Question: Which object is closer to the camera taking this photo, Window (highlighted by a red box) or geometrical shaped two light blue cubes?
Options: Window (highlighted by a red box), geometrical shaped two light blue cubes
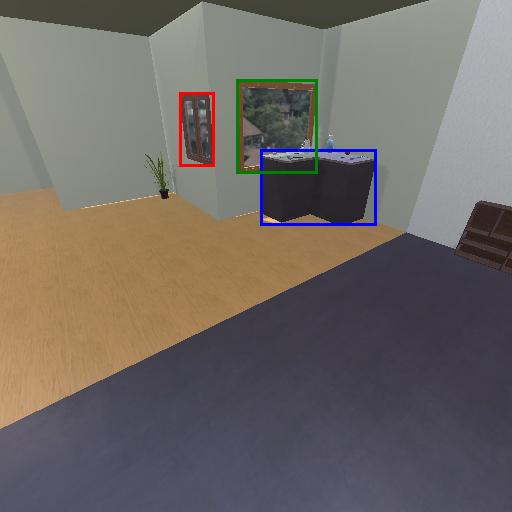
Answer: Window (highlighted by a red box)